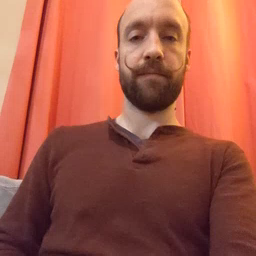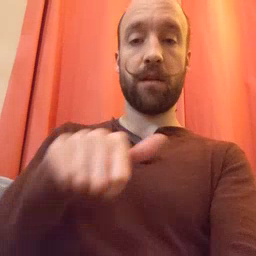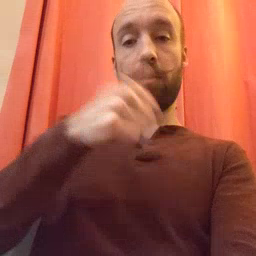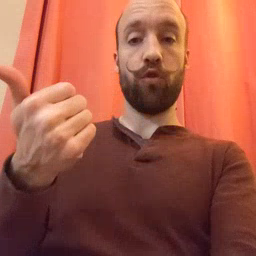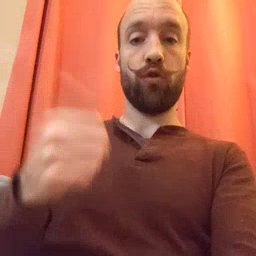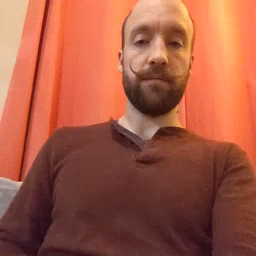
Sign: another